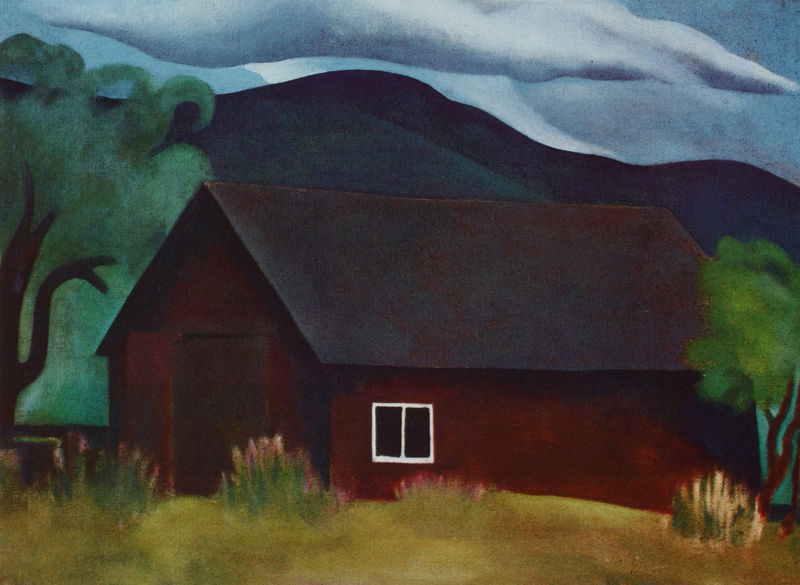
Titel: The Shanty
Künstler: Georgia O'Keeffe
Standort: Washington, D.C.
Institution: The Phillips Collection
Schlagwörter: baum, berg, blau, himmel, weiß, wolken, bäume, gelb, grün, landschaft, blumen, fenster, tür, dach, gebäude, haus, rot, wiese, expressionismus, malerei, rahmen, horizont, hügel, büsche, garten, berge, gebirge, giebel, lila, violett, tor, scheune, o'eeffe